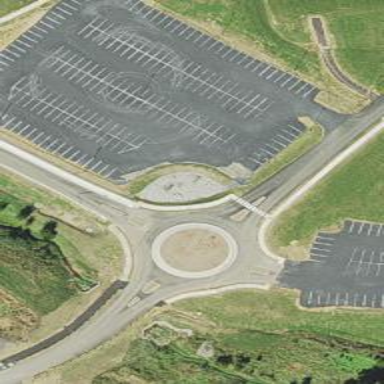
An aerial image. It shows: Mini roundabout on the road.